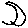
Label: moon